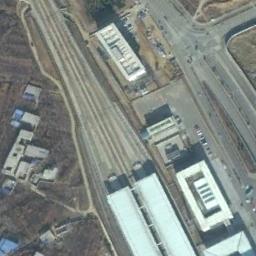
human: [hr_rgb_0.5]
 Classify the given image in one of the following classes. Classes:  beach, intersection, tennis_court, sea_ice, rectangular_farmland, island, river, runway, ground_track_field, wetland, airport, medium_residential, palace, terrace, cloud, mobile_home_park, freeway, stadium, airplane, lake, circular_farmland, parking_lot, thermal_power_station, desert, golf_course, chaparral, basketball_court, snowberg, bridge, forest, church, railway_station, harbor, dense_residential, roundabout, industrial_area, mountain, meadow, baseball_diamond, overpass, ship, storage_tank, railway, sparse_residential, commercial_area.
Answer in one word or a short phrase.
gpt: railway_station